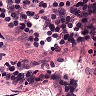
Metastatic tissue present: no